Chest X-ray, PA view. Patient: 75 years old, sex M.
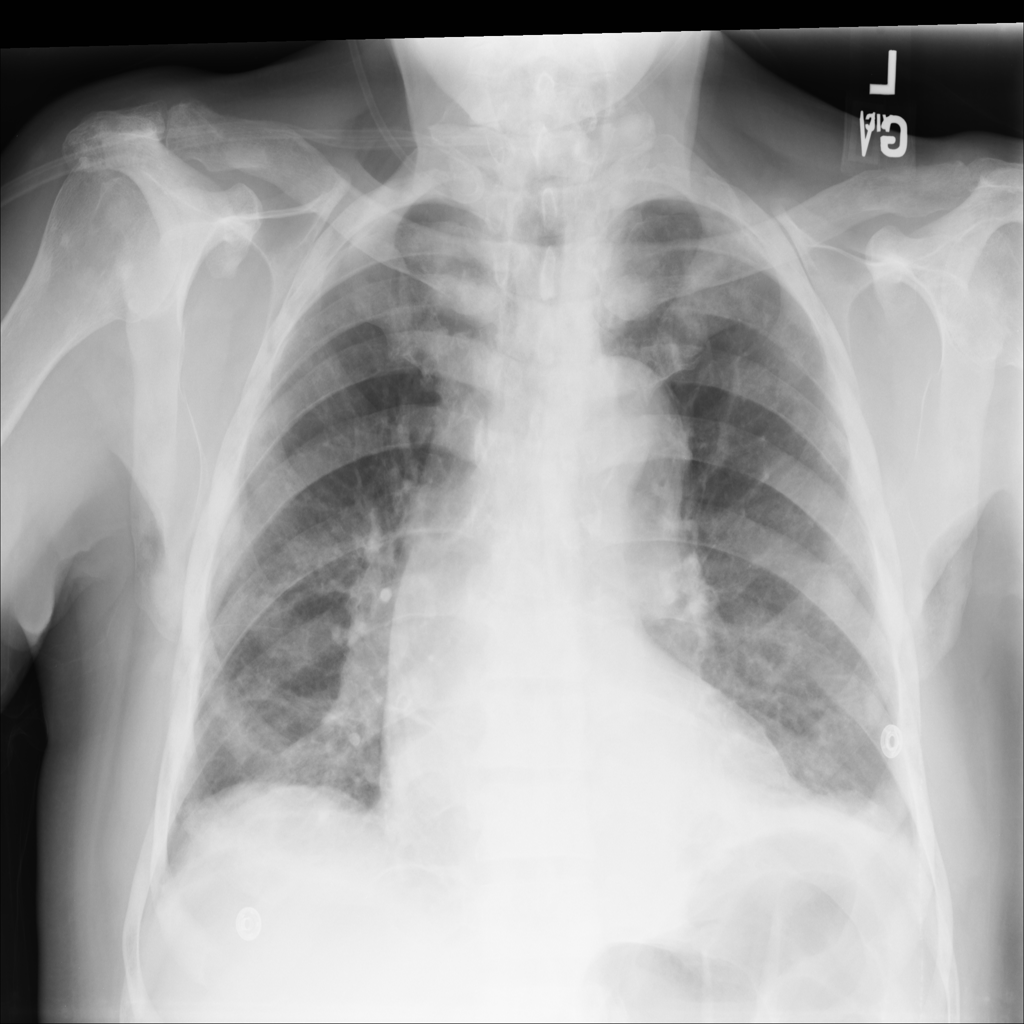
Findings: No Finding